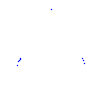
Particle: kaon